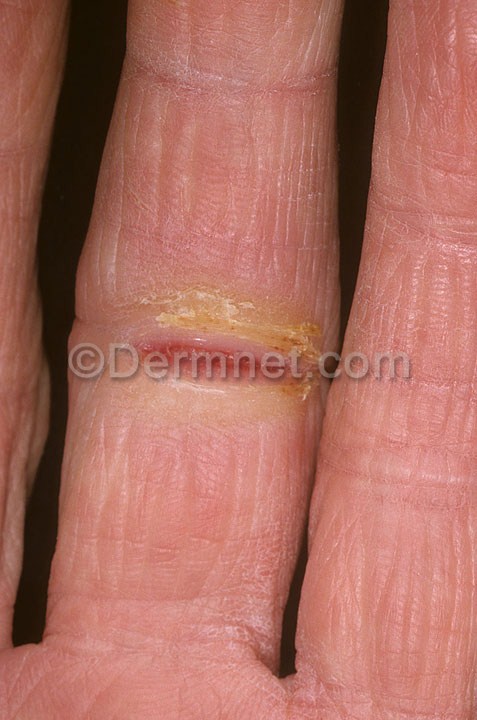
Disease: Eczema Photos